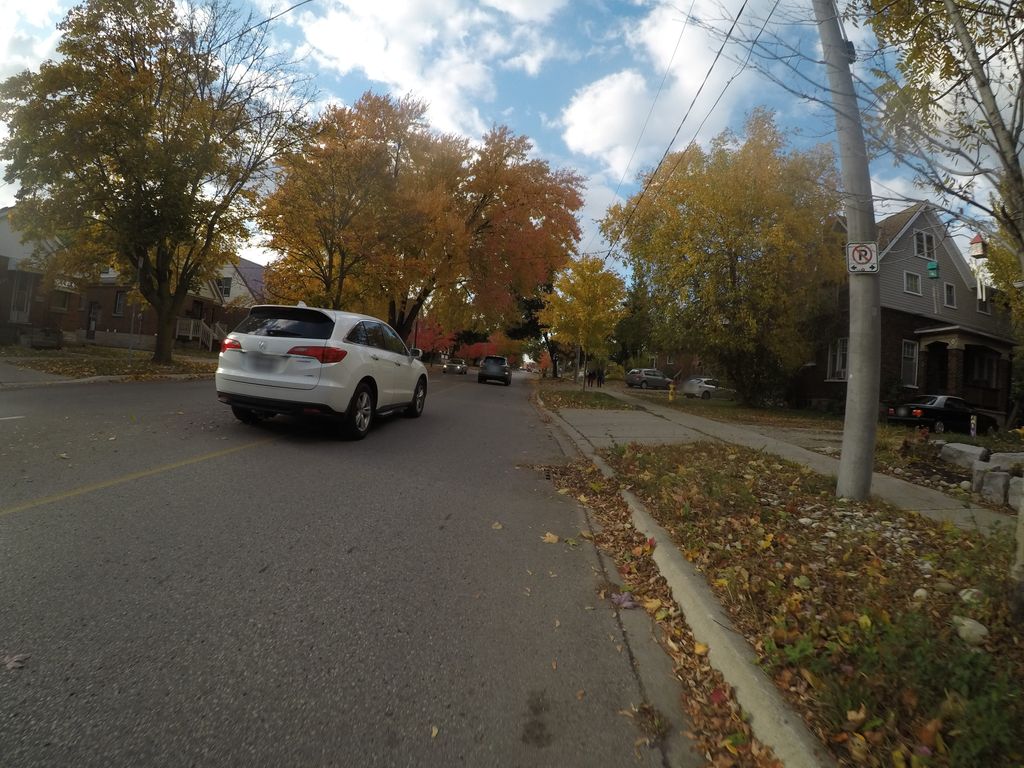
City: kitchener-waterloo